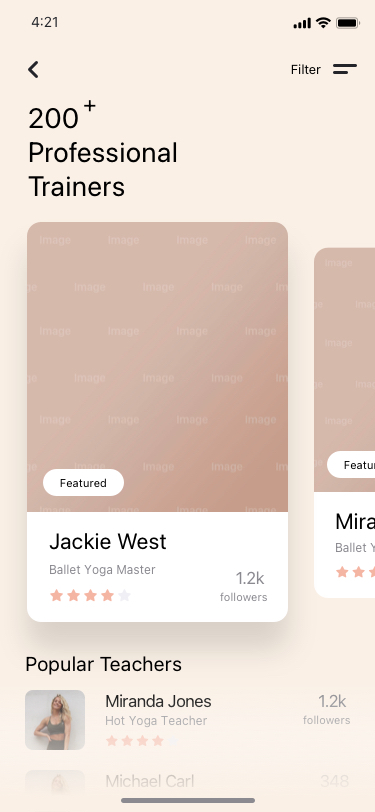
Text in this UI design:
Michael Carl
Running Coach
followers
348
Miranda Jones
Hot Yoga Teacher
followers
1.2k
Popular Teachers
Miranda Jane
Ballet Yoga Master
followers
1.2k
Jackie West
Ballet Yoga Master
200
Professional
Trainers
+
Filter